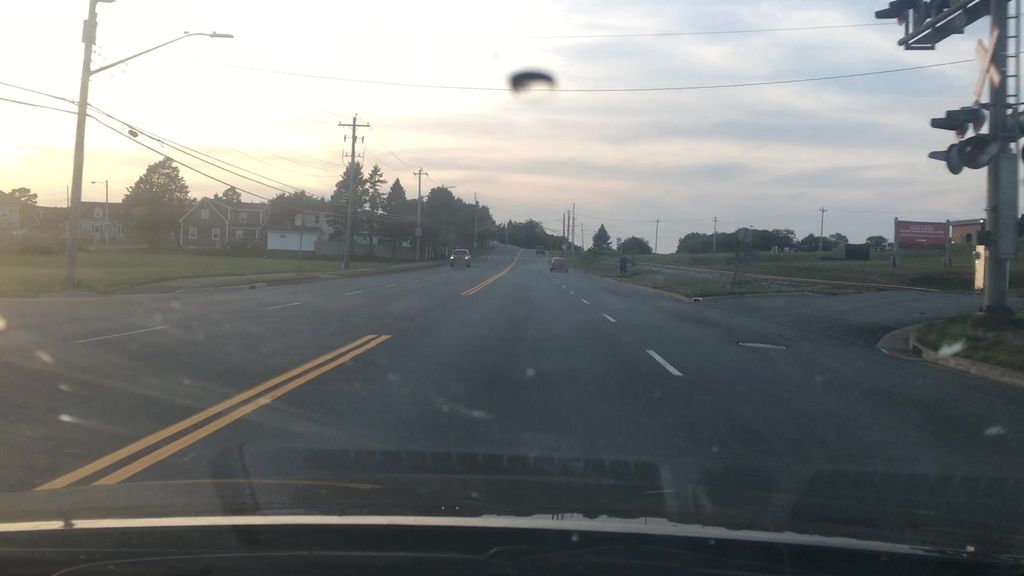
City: halifax